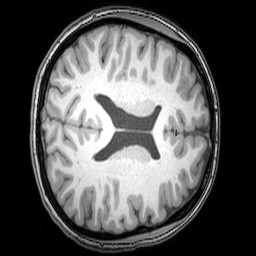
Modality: T1w
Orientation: axial
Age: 21
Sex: female
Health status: healthy
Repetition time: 0.081 s
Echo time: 0.037 s